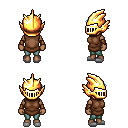
a pixel art fantasy rpg character, female body template, human, dark skin, brown tunic, teal pants, white cyan long mohawk hairstyle, gold helm, cloth bracers, white slippers, four views (front, back, left, right), 2x2 character sprite sheet, small pixel art, hard edges, no anti-aliasing